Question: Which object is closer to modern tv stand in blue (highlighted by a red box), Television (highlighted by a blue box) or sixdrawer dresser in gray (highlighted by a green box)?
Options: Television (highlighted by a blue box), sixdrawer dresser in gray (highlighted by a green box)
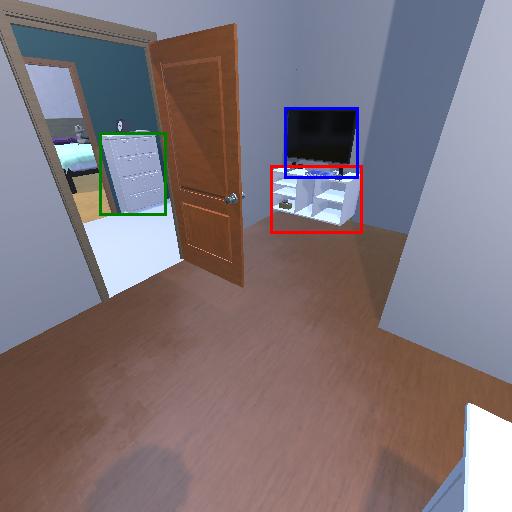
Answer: Television (highlighted by a blue box)